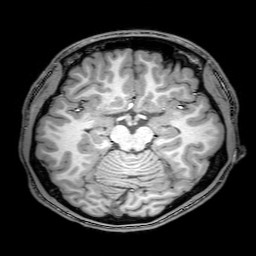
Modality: T1w
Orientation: coronal
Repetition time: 0.00828 s
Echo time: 0.00388 s